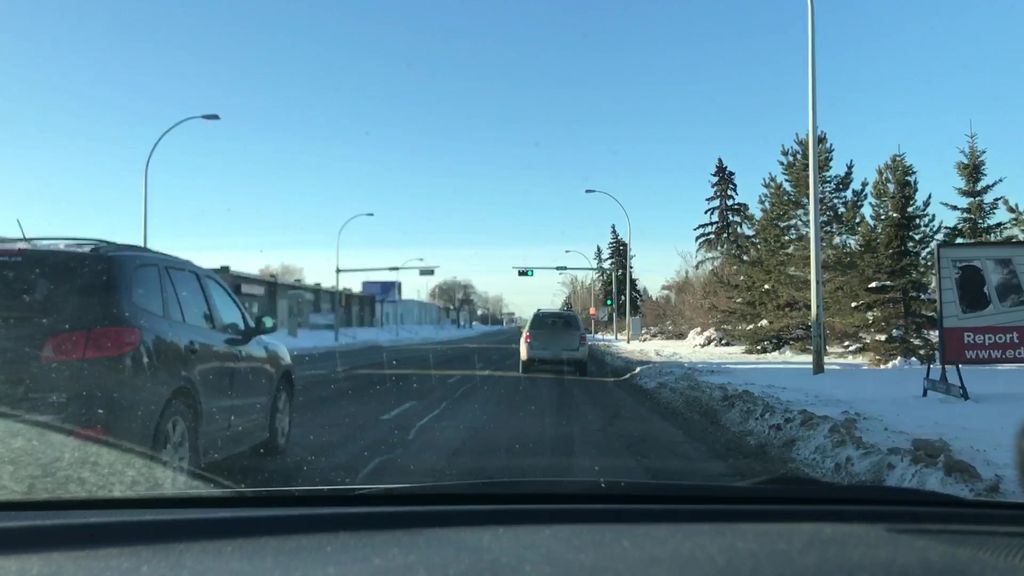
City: edmonton